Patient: sex F, age 89
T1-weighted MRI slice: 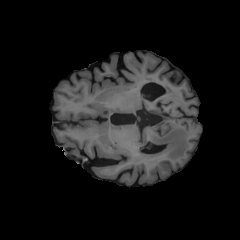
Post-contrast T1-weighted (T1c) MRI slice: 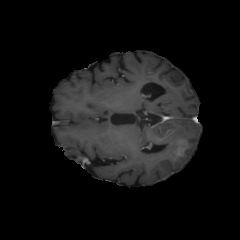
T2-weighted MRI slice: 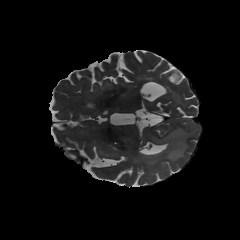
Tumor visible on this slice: yes
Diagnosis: Glioblastoma, IDH-wildtype
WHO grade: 4